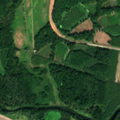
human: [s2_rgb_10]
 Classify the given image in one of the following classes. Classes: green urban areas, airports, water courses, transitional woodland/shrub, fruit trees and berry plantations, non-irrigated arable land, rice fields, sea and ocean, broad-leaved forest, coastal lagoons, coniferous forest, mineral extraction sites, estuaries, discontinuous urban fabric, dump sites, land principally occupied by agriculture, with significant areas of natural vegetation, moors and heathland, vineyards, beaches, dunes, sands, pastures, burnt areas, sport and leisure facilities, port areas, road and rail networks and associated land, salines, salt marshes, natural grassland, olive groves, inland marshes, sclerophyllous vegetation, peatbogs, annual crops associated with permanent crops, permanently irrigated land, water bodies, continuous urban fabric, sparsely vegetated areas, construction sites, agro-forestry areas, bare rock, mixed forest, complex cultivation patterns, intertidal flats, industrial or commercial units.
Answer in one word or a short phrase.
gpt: non-irrigated arable land, pastures, broad-leaved forest, transitional woodland/shrub, water courses